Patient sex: M
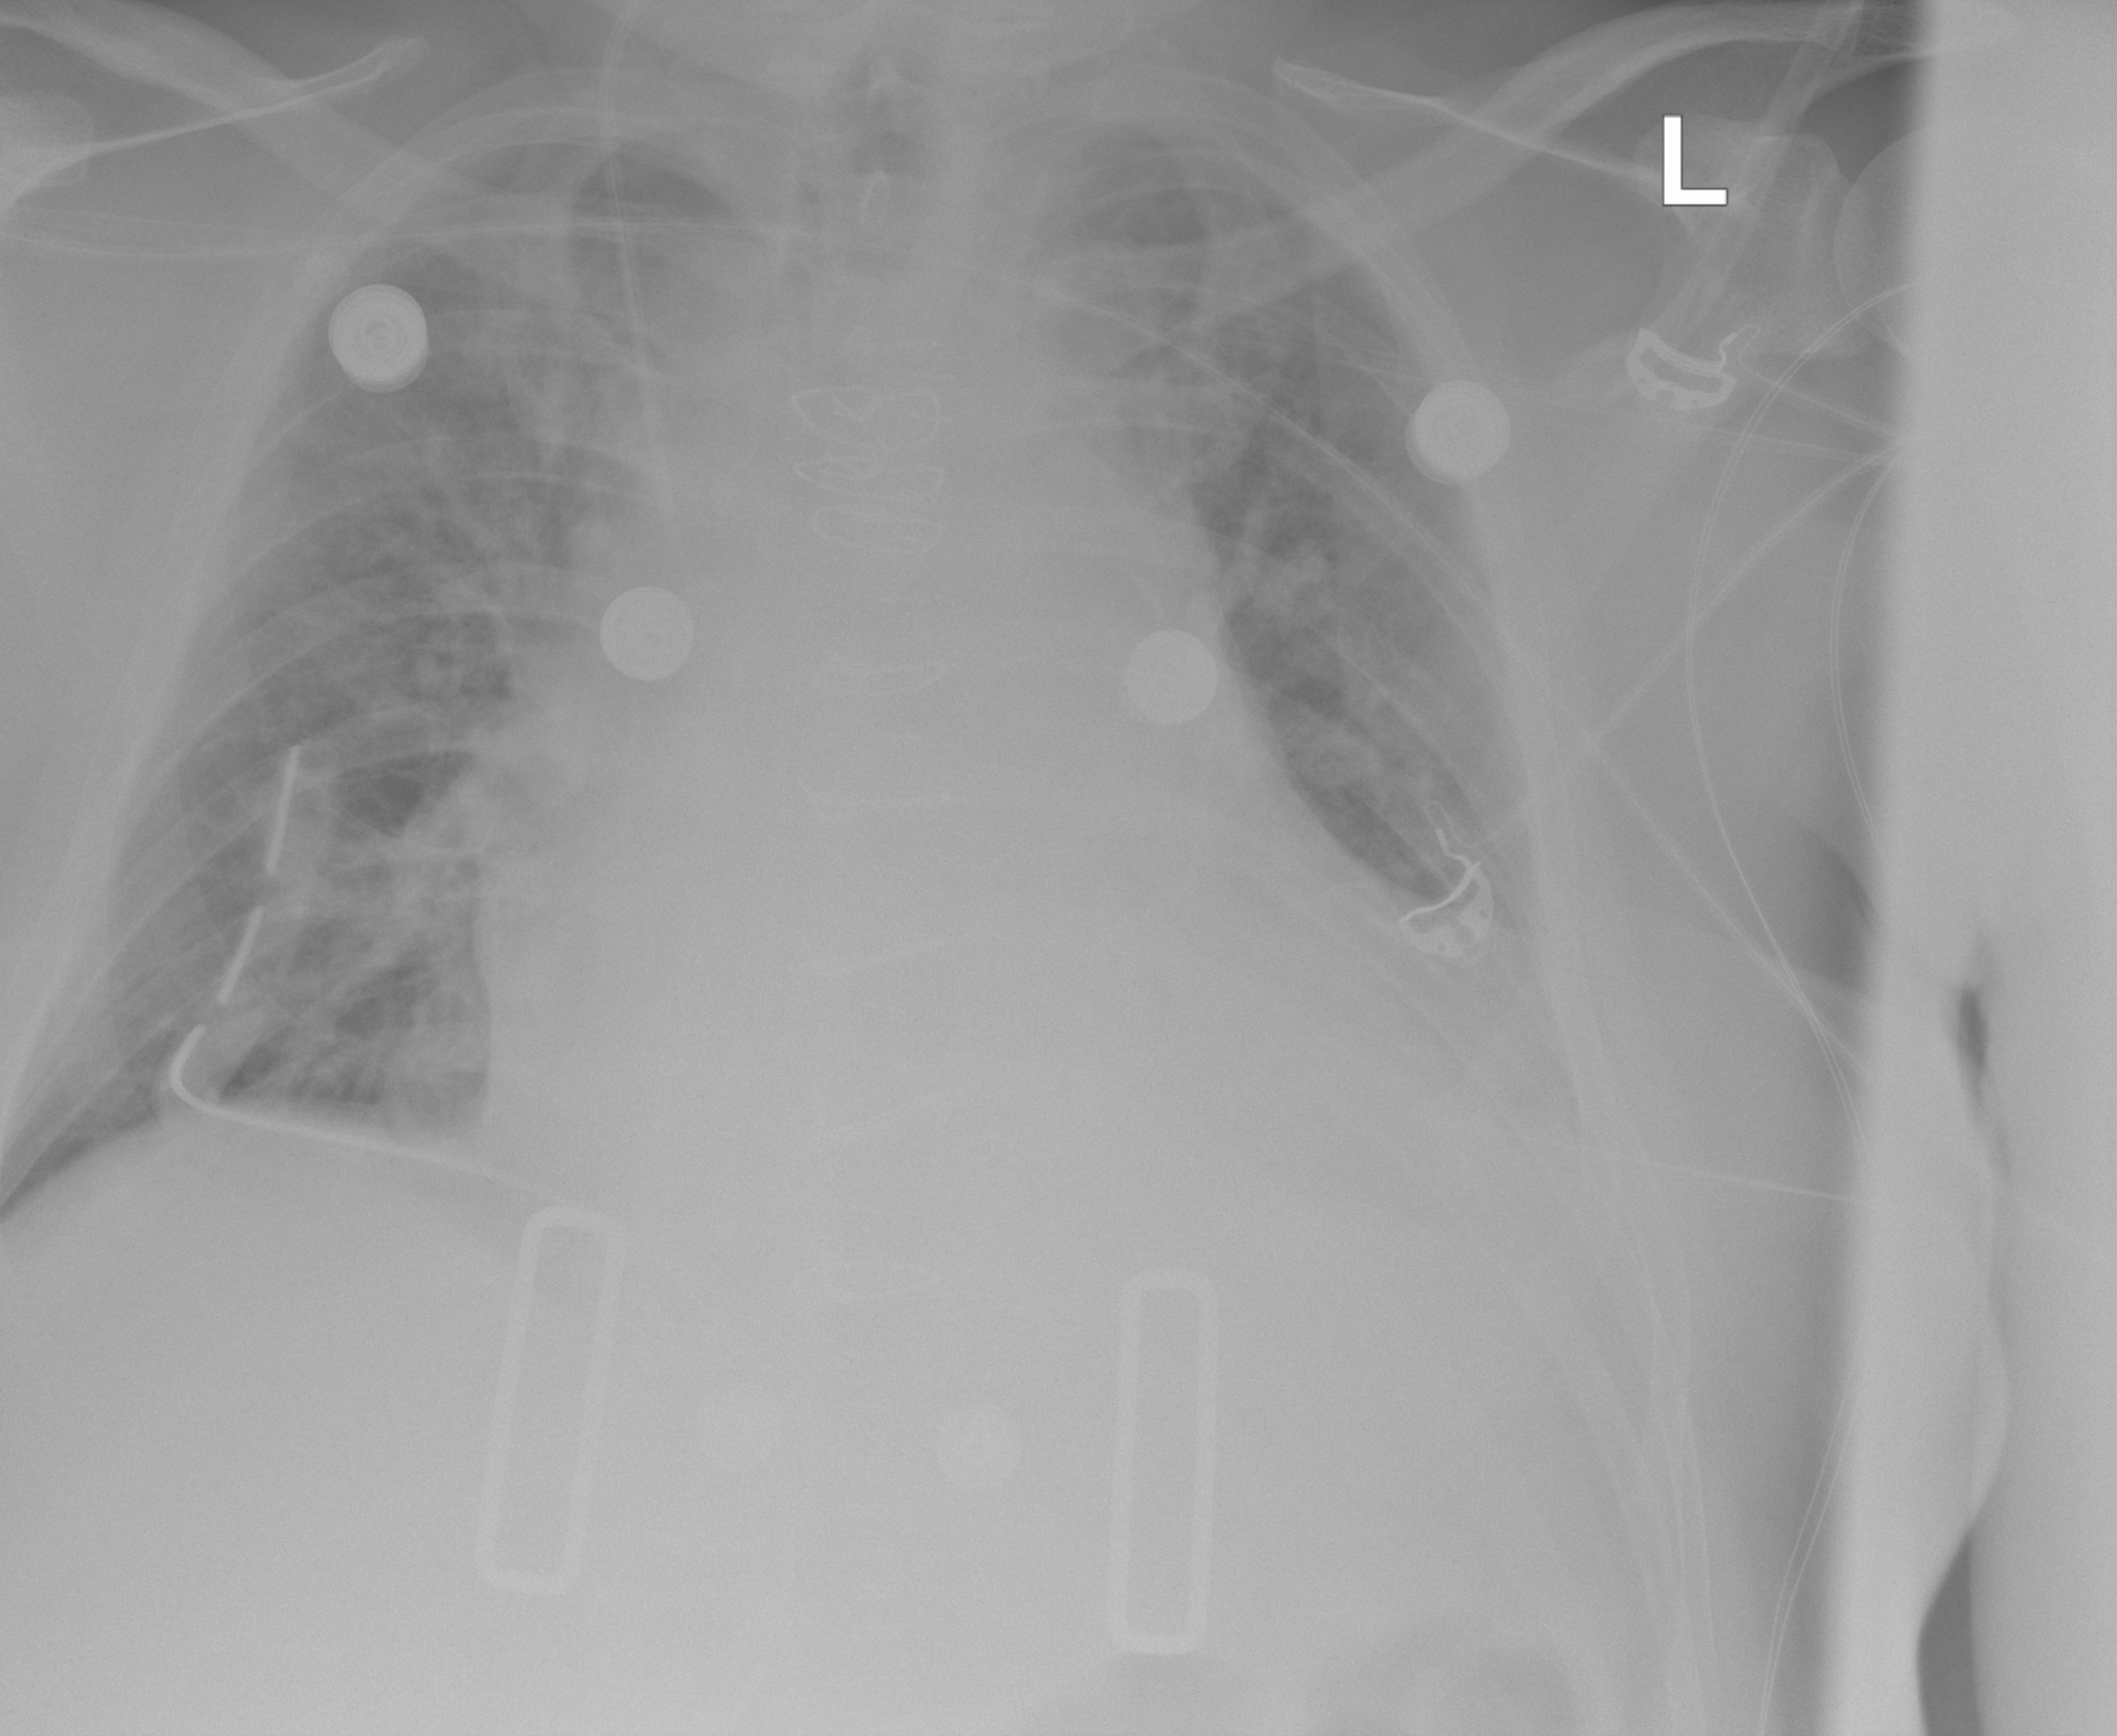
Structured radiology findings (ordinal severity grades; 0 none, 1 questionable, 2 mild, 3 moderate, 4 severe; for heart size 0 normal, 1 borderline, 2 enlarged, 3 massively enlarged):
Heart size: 3
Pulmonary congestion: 2
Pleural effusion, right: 0
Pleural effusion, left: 2
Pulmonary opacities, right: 2
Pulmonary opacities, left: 2
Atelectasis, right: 2
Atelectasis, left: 2